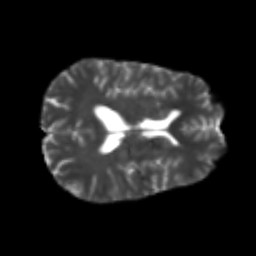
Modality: T2w
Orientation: axial
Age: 26
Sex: male
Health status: healthy
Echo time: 0.074 s